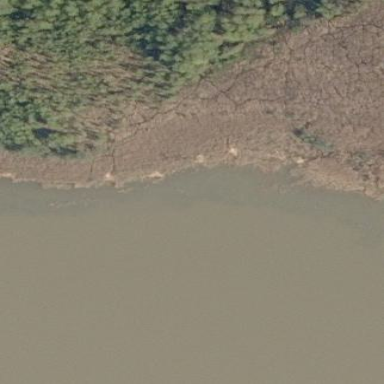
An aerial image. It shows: Marsh wetland.